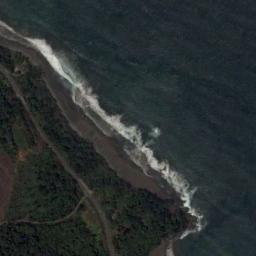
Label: beach